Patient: sex F, age 66
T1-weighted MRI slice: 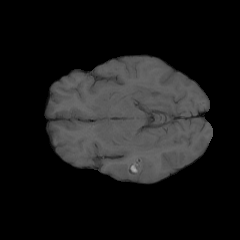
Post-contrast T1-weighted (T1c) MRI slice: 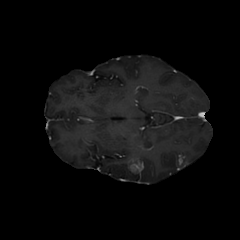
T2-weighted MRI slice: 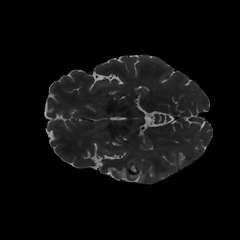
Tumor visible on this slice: yes
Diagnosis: Glioblastoma, IDH-wildtype
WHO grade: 4